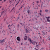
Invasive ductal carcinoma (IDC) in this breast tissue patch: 1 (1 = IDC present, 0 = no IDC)